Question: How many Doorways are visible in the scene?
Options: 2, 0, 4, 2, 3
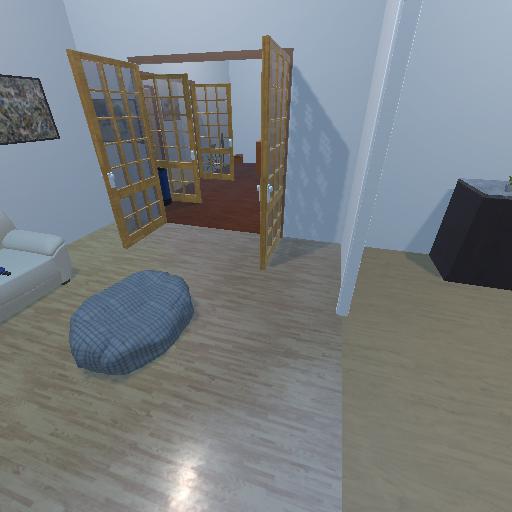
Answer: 2